Question: I'm trying to create a line graph with some series displayed on the LHS axis ("y") and some series on the RHS axis ("other y"):
'''
//Init chart and set theme
var myChart = new Chart("graphDiv")
myChart.setTheme(theme)
//Add plot for LHS axis
myChart.addPlot("default", {
type: Lines,
markers: true,
hAxis: "x",
vAxis: "y"
})
//Add additional plot for RHS axis
myChart.addPlot("other", {
type: Lines,
markers: true,
hAxis: "x",
vAxis: "other y"
})
//Add axis
myChart.addAxis("x", {
fixUpper: "major",
fixLower:"minor"
})
myChart.addAxis("y", {
title: "Y Axis Left",
vertical: true,
fixUpper: "major",
fixLower:"minor"
})
myChart.addAxis("other y", {
title: "Y Axis Right",
vertical: true,
leftBottom: false,
fixUpper: "major",
fixLower:"minor",
})
//Add the data
myChart.addSeries('test1',[{x:1,y:2},{x:2,y:2},{x:3,y:2},{x:4,y:2}],{plot:'default'})
myChart.addSeries('test2',[{x:1,y:3},{x:2,y:3},{x:3,y:3},{x:4,y:3}],{plot:'default'})
myChart.addSeries('test3',[{x:1,'other y':5},{x:2,'other y':5},{x:3,'other y':5}, x:4,'other y':5}],{plot:'other'})
myChart.render()
'''
The second axis is not rendered and the data for the second plot ("other") is not rendered. However, if I 'console.log(myChart)' I can see in myChart.series that all the data is there! There are no errors in the console window, I'm using Dojo 1.9 and chrome.

Any ideas what I'm doing wrong?
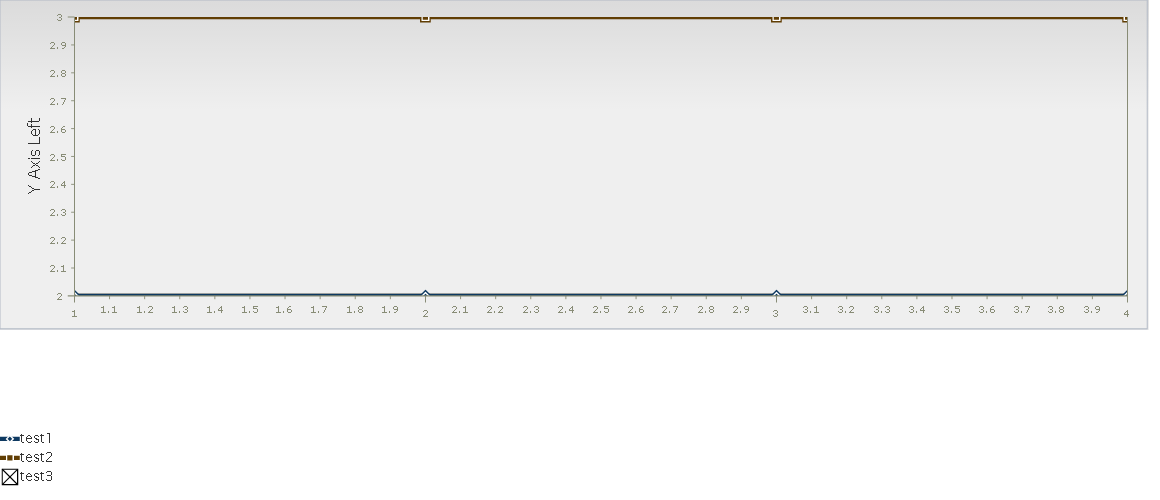
Answer: Set your data field "other y" to be "y", as in the other plot. The property corresponds to the axis being x or y, not to the axis name. i.e. your third series should be :
'''
myChart.addSeries('test3',[{x:1,y:5},{x:2,y:5},{x:3,y:5}, {x:4,y:5}],{plot:'other'})
'''
I animated that series in this example so it stands out : <URL>